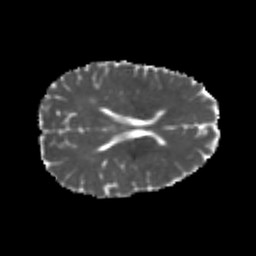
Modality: MD
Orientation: axial
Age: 23
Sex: female
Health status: healthy
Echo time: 0.074 s